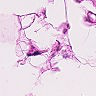
Metastatic tissue present: no